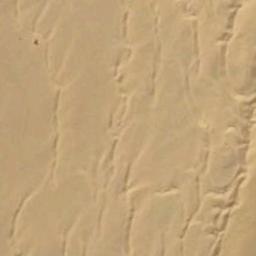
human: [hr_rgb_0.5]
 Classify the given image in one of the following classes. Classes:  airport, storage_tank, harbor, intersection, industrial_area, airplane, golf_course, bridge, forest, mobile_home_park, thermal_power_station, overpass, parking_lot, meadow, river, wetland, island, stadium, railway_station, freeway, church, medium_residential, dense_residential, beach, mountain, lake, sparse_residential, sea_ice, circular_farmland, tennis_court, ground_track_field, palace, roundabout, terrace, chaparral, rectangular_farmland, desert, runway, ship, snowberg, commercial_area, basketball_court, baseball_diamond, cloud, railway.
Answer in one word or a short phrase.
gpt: desert